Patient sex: M
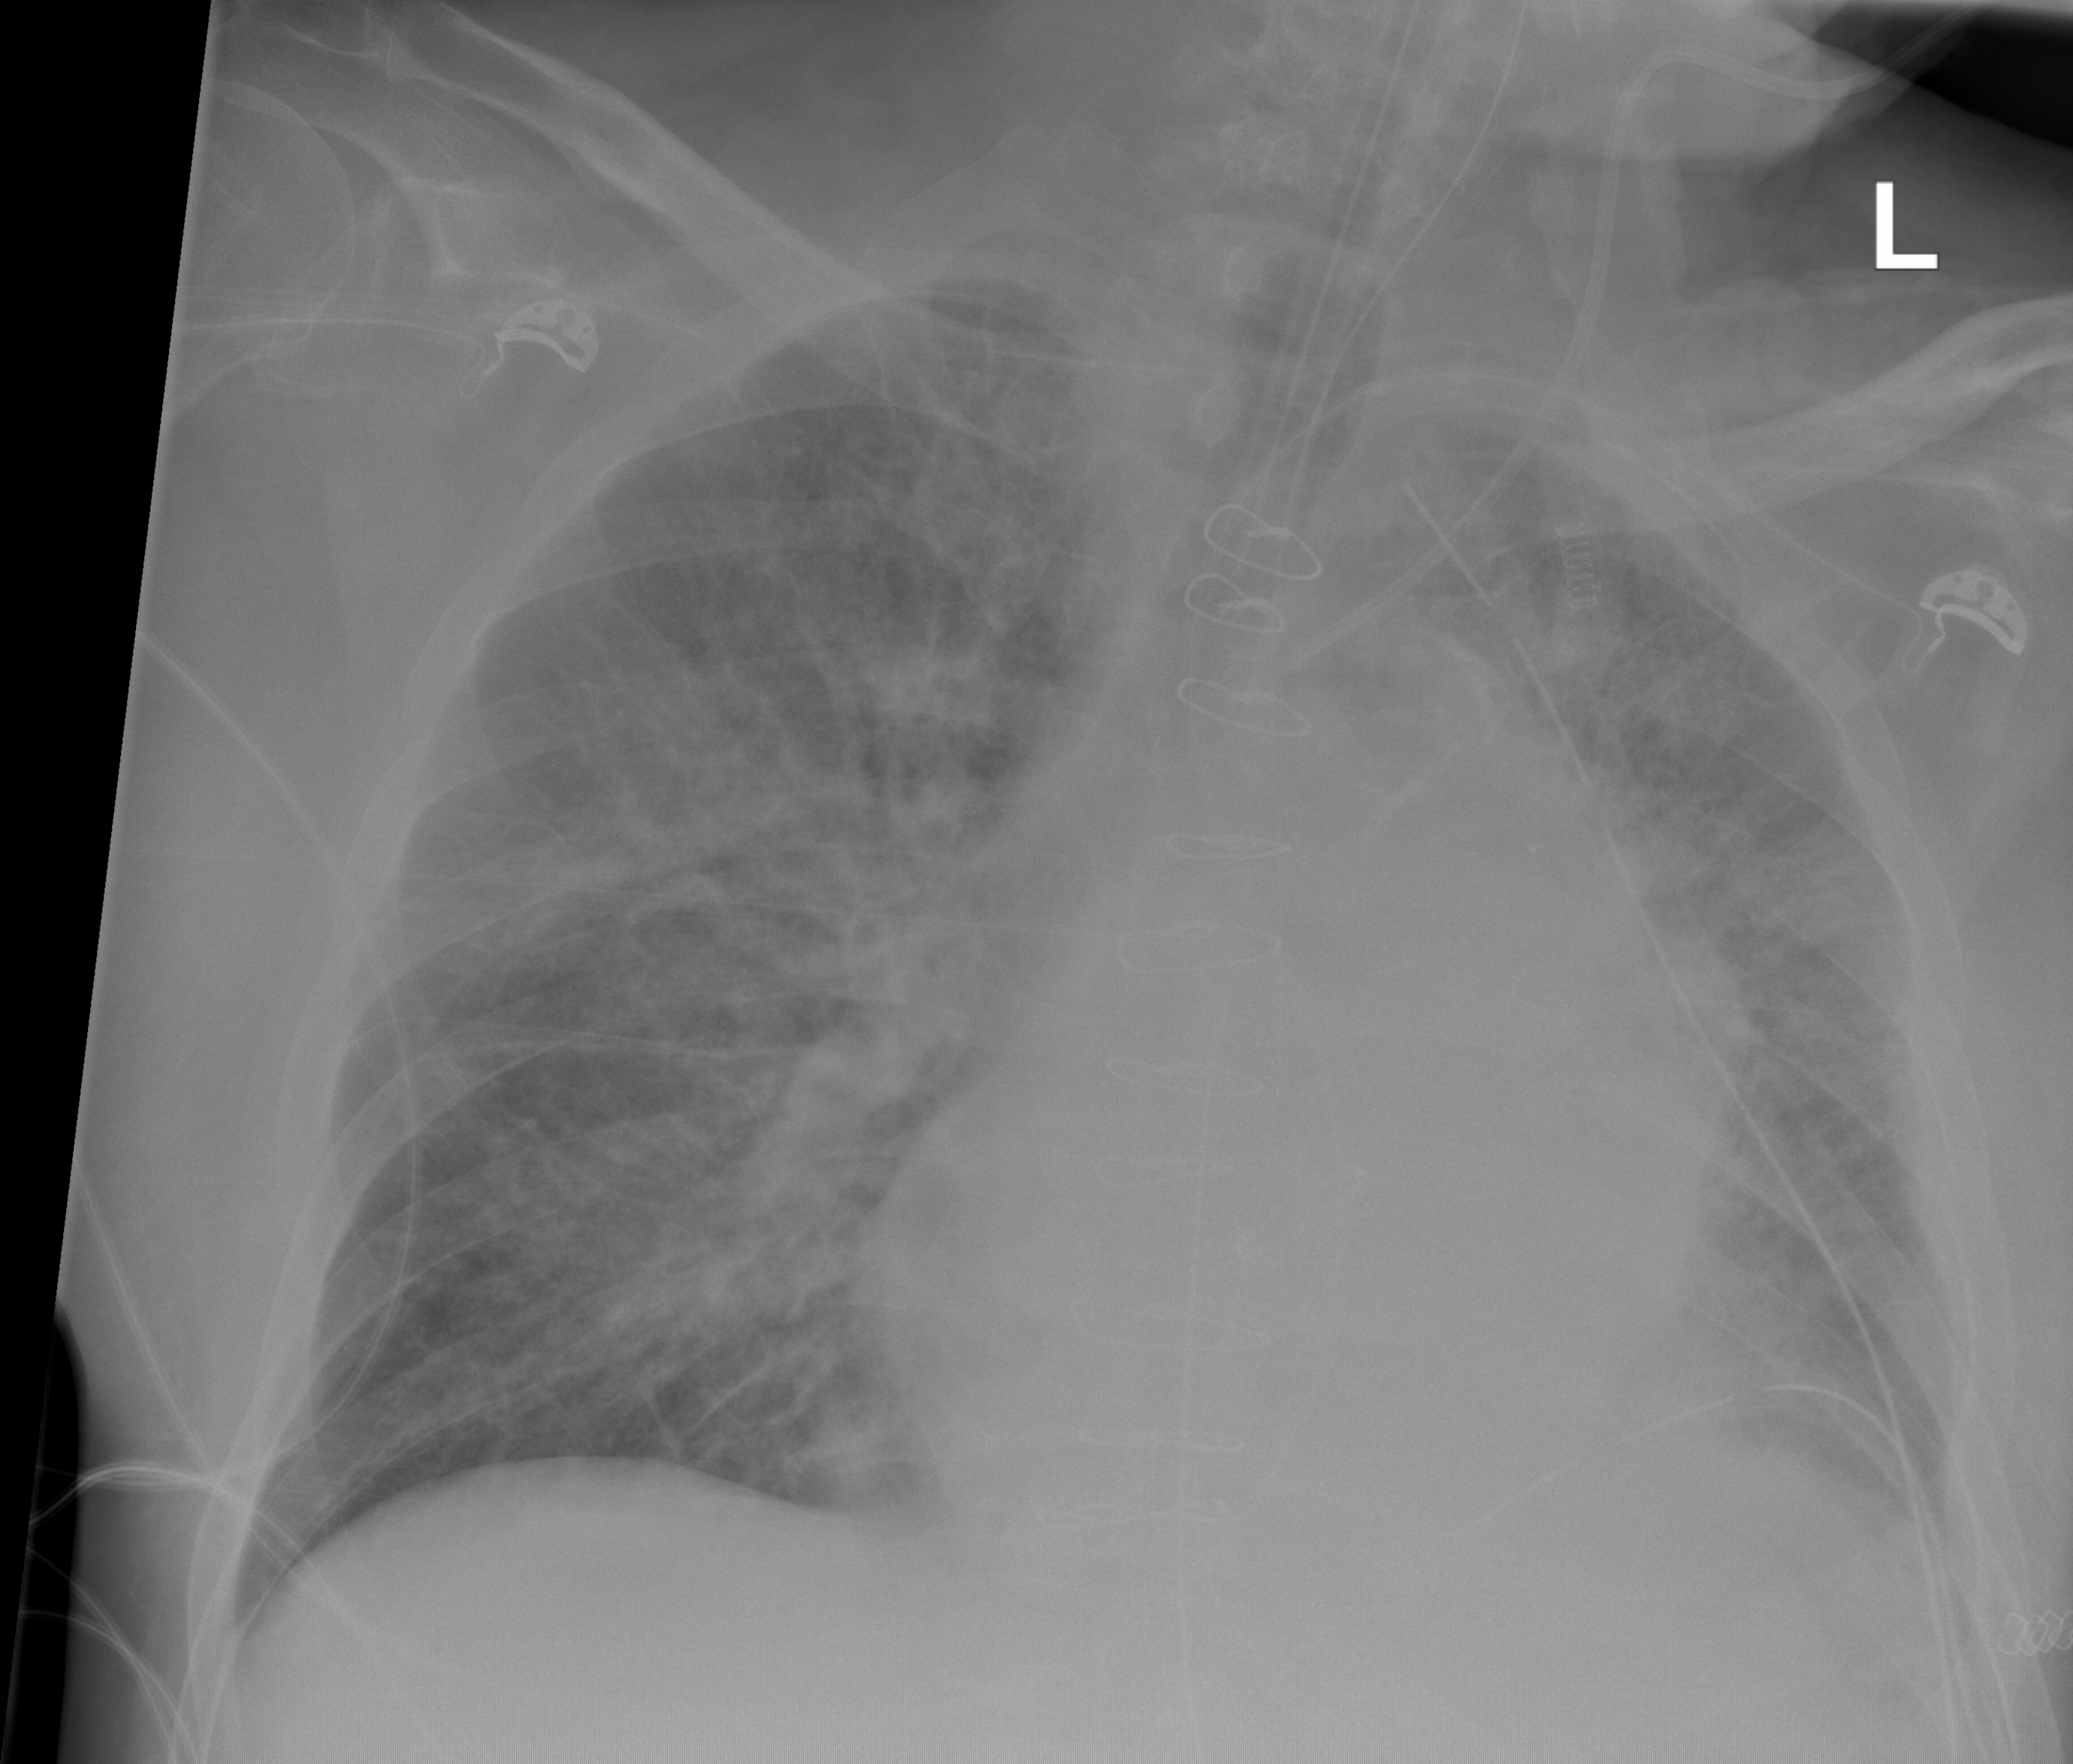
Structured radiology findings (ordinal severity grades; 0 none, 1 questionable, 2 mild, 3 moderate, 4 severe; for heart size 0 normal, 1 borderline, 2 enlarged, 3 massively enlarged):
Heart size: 0
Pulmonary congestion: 2
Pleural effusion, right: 0
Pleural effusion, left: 2
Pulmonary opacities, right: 3
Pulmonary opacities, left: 3
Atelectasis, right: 2
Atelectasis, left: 2